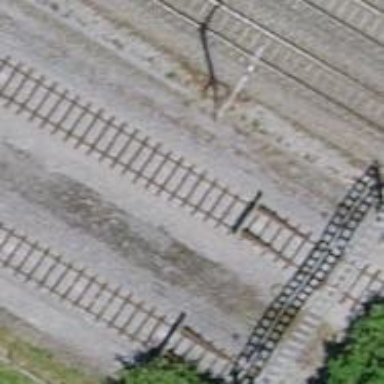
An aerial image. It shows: Railway buffer stop.